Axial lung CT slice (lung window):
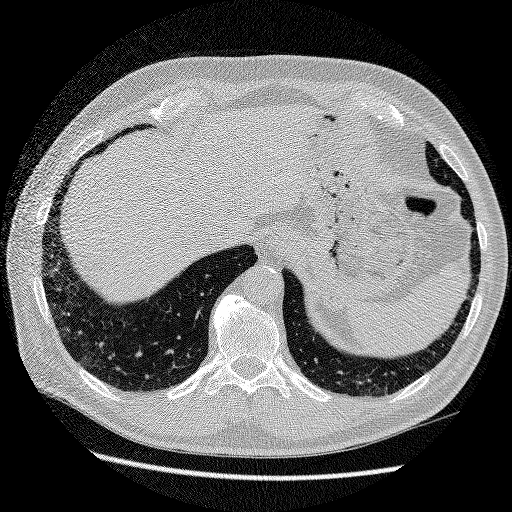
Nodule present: no